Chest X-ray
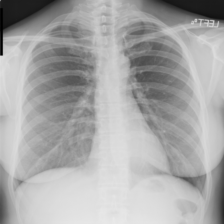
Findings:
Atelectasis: negative
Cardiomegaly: negative
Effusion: negative
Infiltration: negative
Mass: positive
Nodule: negative
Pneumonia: negative
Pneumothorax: negative
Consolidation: negative
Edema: negative
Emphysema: negative
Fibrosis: negative
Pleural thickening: negative
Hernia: negative